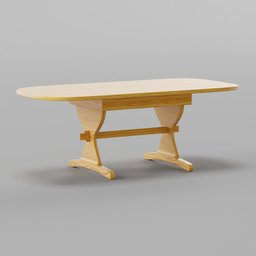
Label: furniture